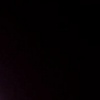
Label: space